Question: How can I create a select element like the below image?

My code is
'''
<select>
<option>-- Select City --</optoin>
<option>Delhi</option>
<option>Gurgaon</option>
</select>
'''
This is available in jQuery, but I want to use pure CSS.
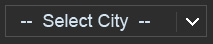
Answer: Here is a CSS-powered select menu; you can customize it as you need to:
'''
label.custom-select {
position: relative;
display: inline-block;
}
.custom-select select {
display: inline-block;
padding: 4px 3px 3px 5px;
margin: 0;
font: inherit;
outline:none; /* remove focus ring from Webkit */
line-height: 1.2;
background: #000;
color:white;
border:0;
}
/* Select arrow styling */
.custom-select:after {
content: "V";
position: absolute;
top: 0;
right: 0;
bottom: 0;
font-size: 60%;
line-height: 30px;
padding: 0 7px;
background: #000;
color: white;
pointer-events: none;
}
.no-pointer-events .custom-select:after {
content: none;
}
'''
'''
<label class="custom-select">
<select>
<option>Sushi</option>
<option>Blue cheese with crackers</option>
<option>Steak</option>
<option>Other</option>
</select>
</label>
'''
<URL>